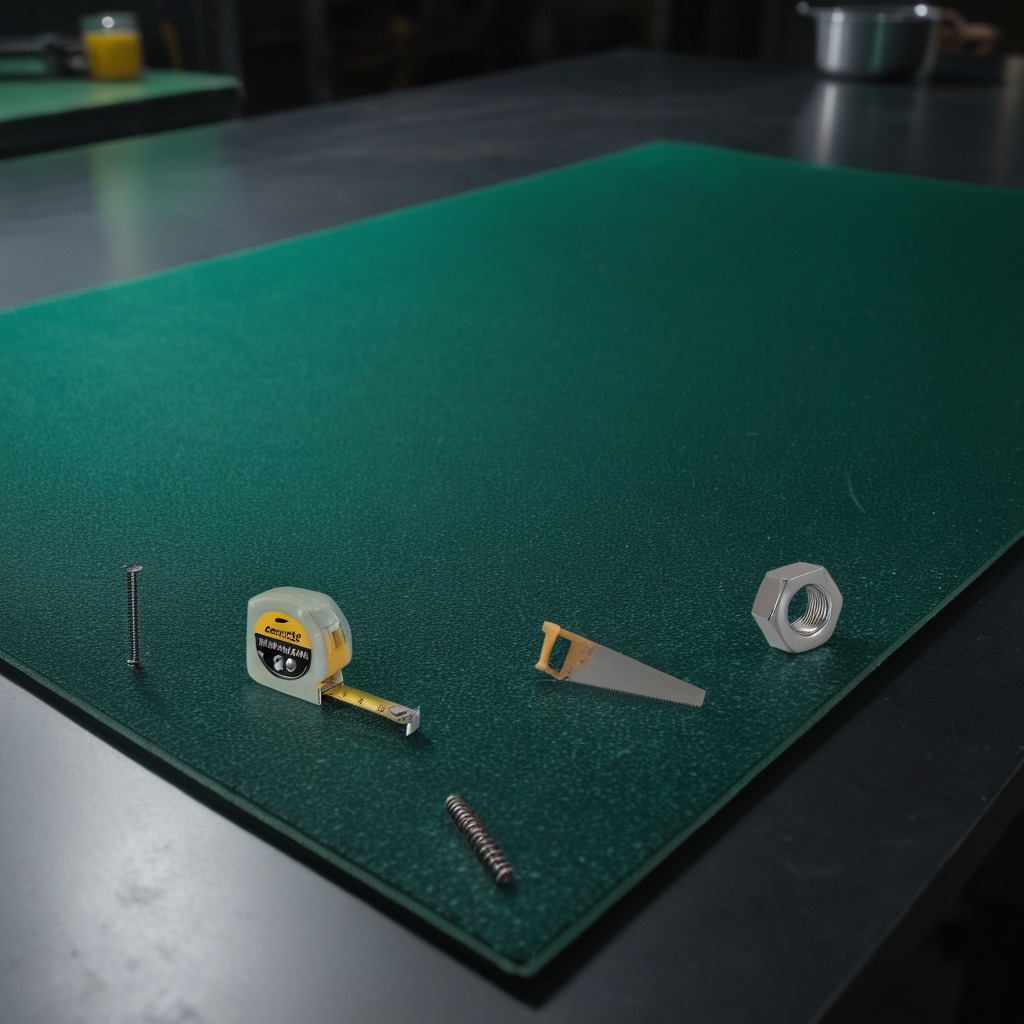
A measuring tape, a metal machine screw, a coiled metal spring, a handheld metal saw, and a metal nut are lying on the clean granite tabletop covered with a green rubber mat inside a workshop at night dim ambient light soft shadows worn but beneath the mat.